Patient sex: M
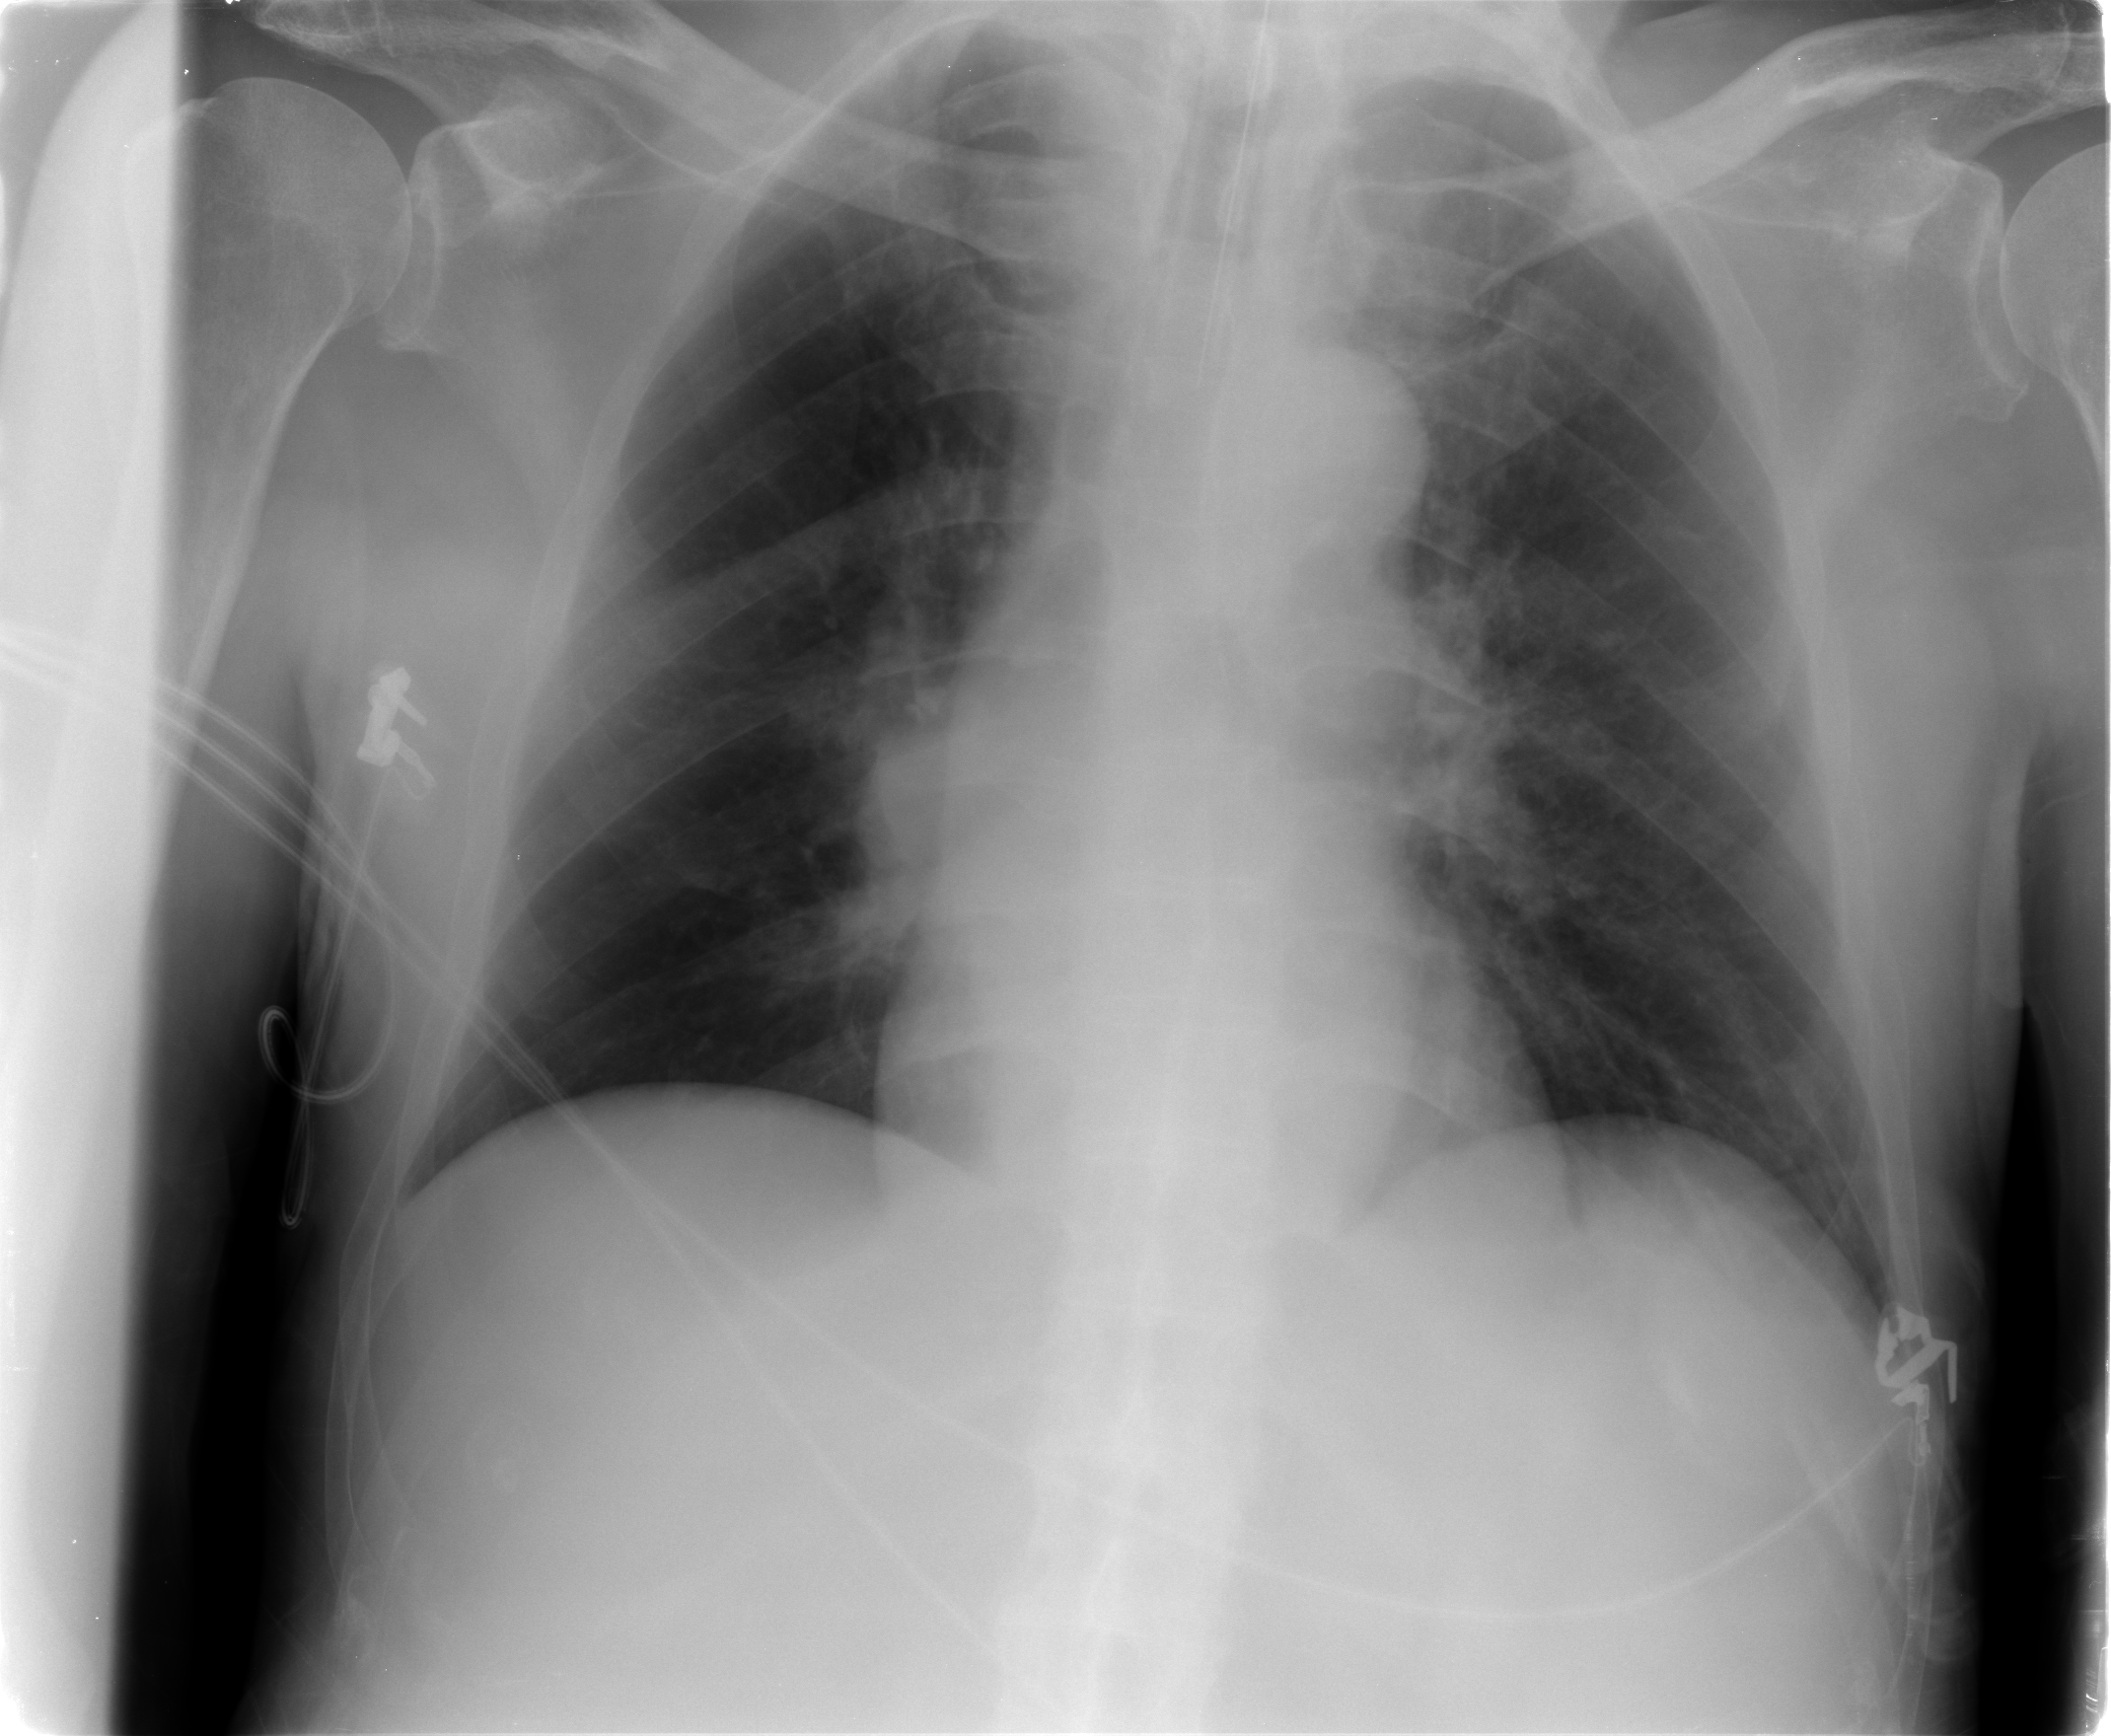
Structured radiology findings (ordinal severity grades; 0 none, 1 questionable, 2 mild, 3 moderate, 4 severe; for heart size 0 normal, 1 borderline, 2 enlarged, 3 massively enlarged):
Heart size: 0
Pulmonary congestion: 2
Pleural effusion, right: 0
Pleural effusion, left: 0
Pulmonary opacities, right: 0
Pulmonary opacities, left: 0
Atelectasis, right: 0
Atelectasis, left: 0